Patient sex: M
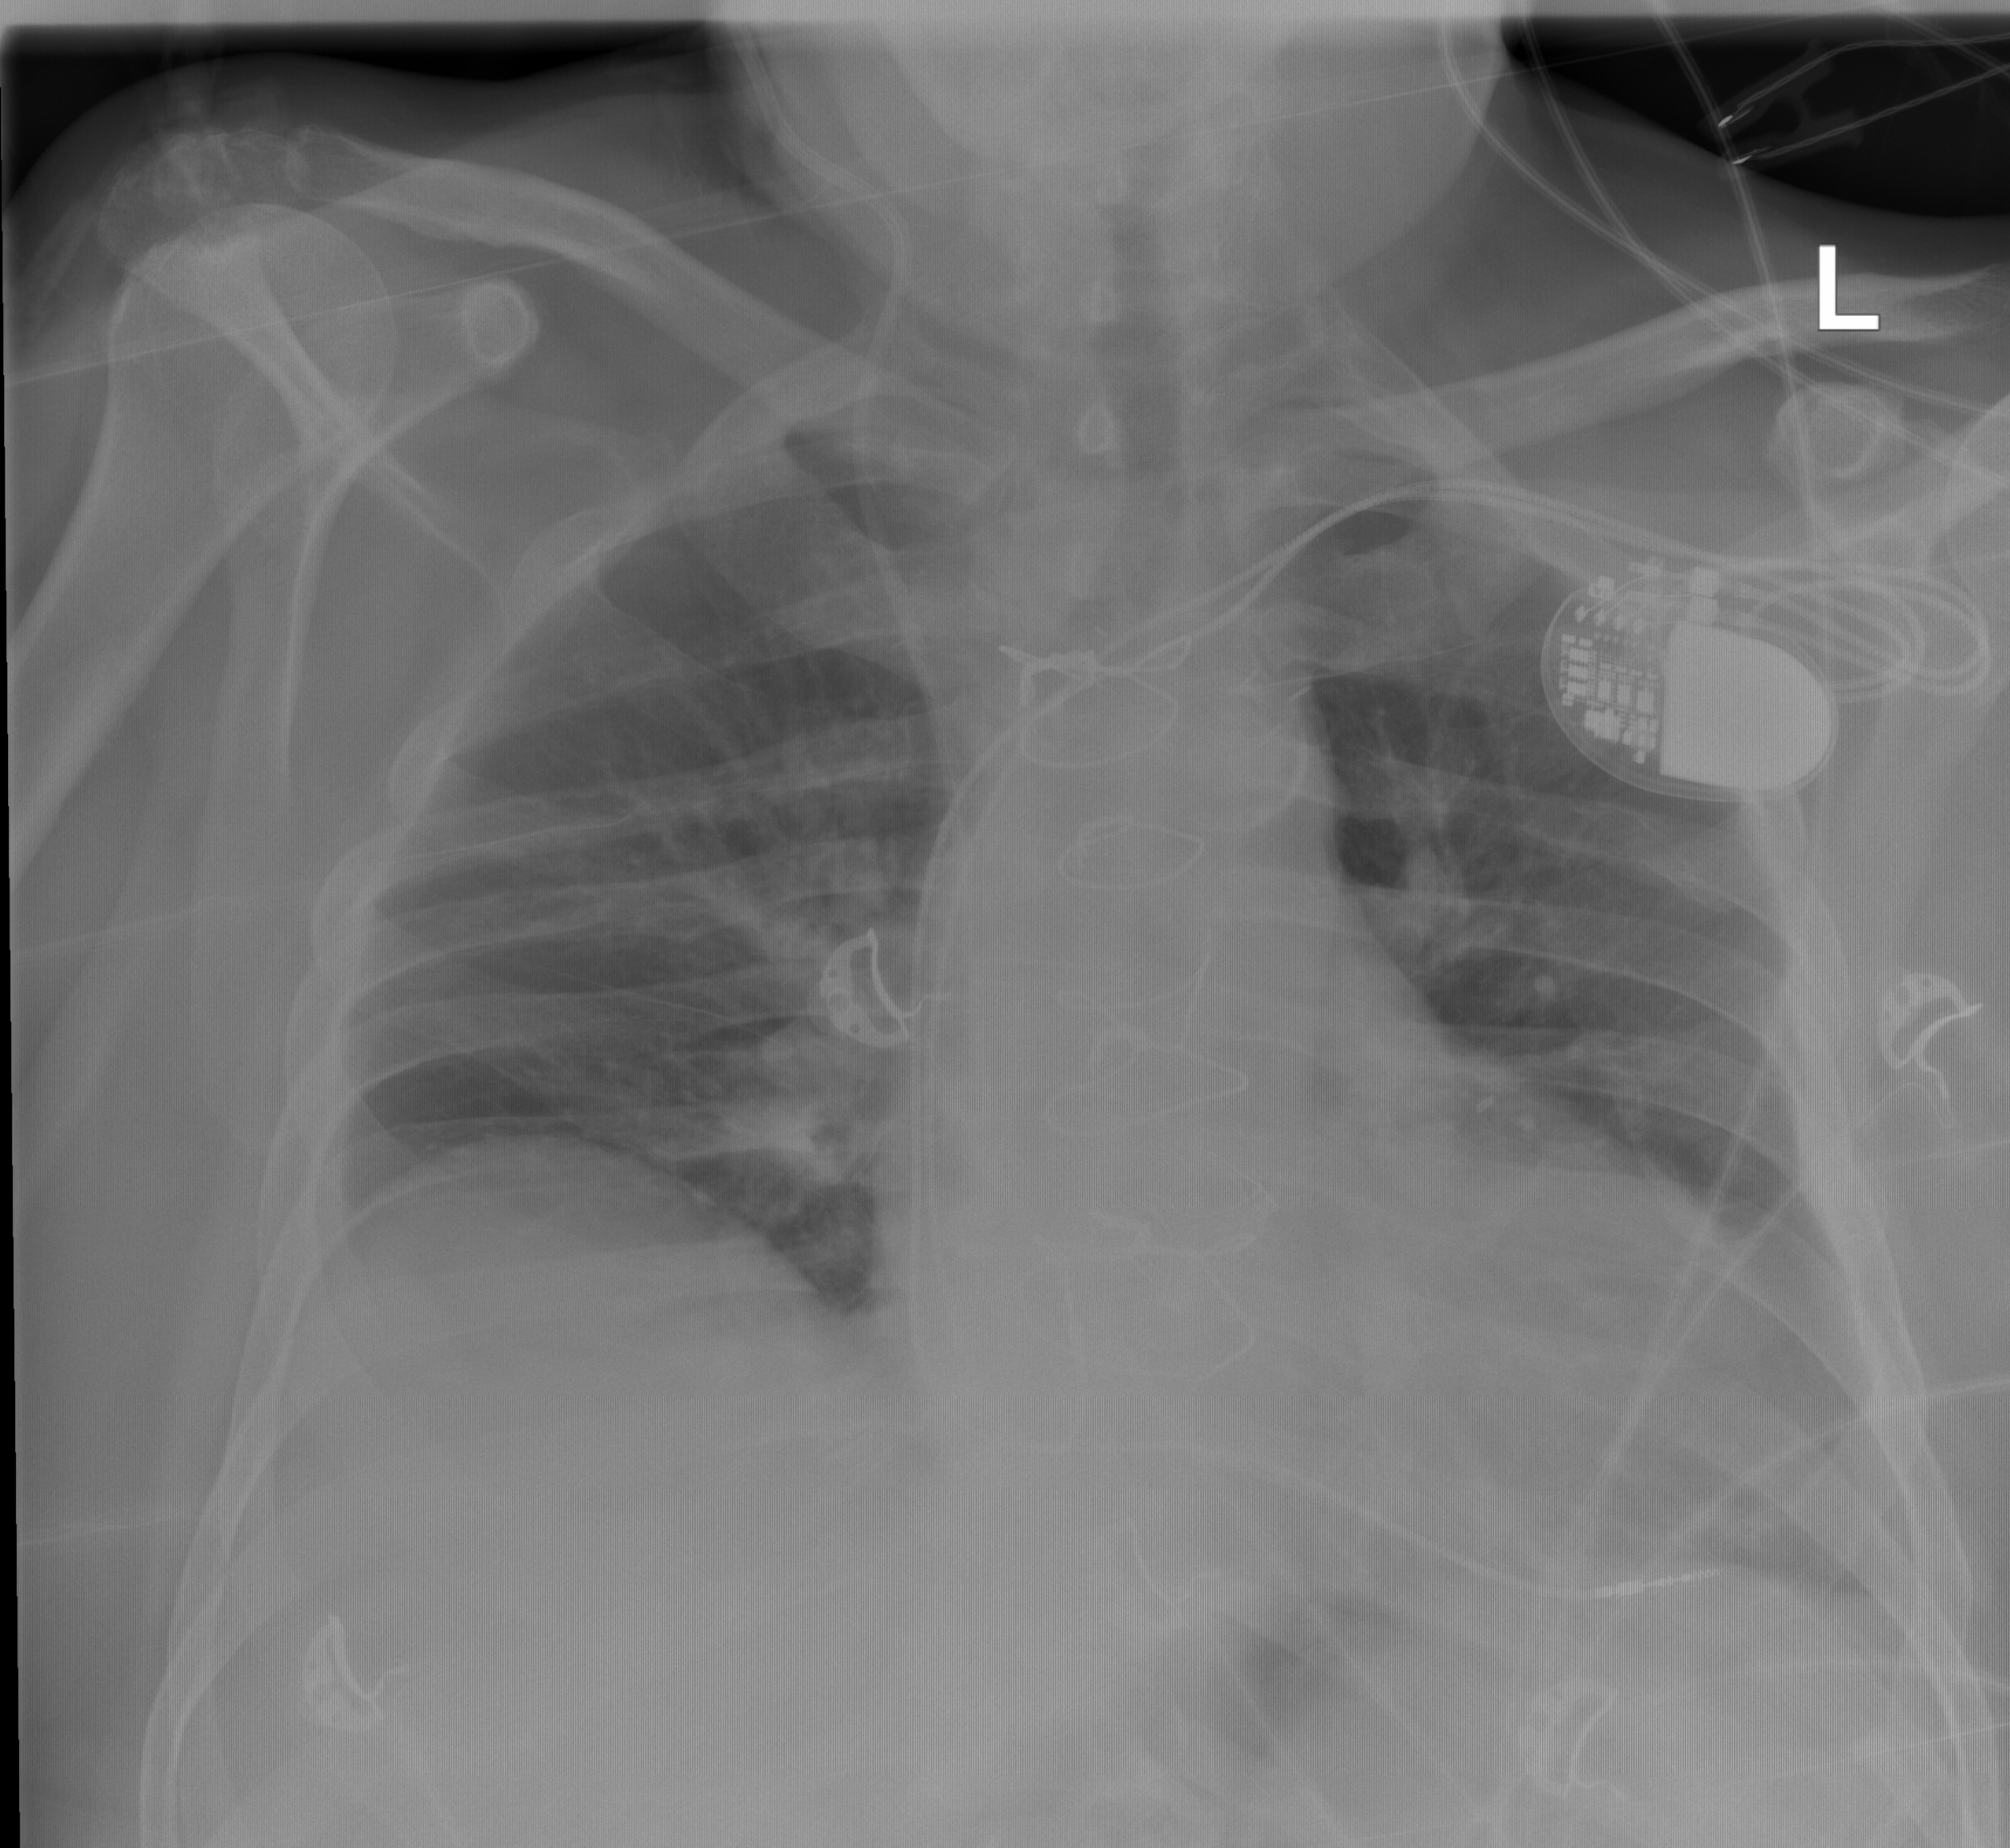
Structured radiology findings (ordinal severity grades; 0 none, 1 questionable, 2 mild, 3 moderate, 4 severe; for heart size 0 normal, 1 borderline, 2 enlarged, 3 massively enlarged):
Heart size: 1
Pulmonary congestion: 0
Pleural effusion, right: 0
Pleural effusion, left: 1
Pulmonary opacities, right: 0
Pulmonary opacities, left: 0
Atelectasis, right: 0
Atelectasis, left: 0